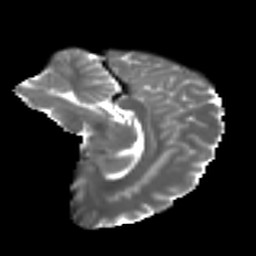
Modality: T2w
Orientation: sagittal
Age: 23
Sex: female
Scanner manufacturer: ge
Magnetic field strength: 3 T
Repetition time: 7.8 s
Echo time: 0.0606 s